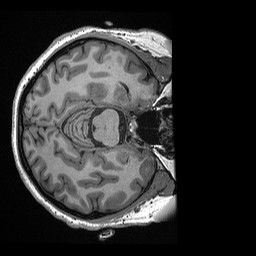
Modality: T1w
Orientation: axial
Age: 28
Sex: female